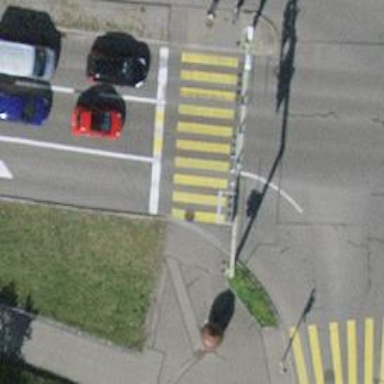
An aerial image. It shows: Road with traffic signals.